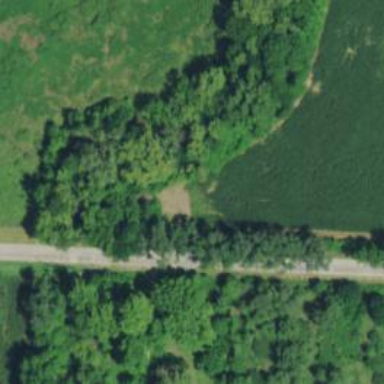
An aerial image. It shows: Unclassified road.